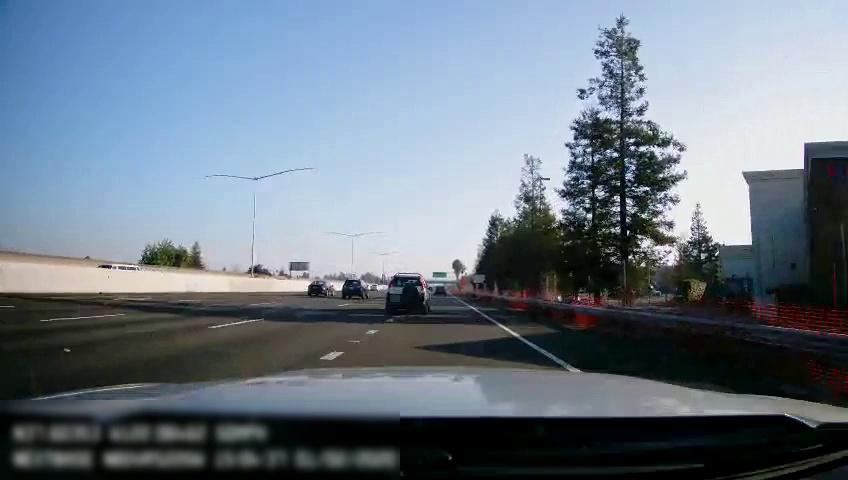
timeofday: Day
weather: Sunny
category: Drivable Space
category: Vehicles | Car
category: Vehicles | Car
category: Vehicles | SUV
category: Vehicles | SUV
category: Vehicles | Car
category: Vehicles | Bus
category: Lanes | Current Lane
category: Lanes | Alternate Lane
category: Lanes | Alternate Lane
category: Lanes | Alternate Lane
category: Lanes | Alternate Lane
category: Traffic | Signs
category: Traffic | Signs